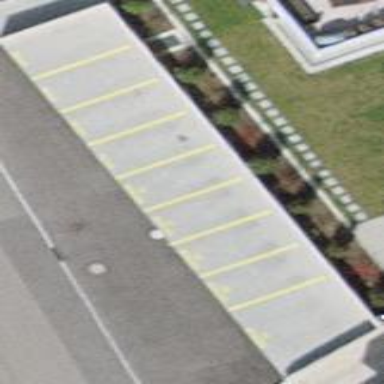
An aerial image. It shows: Street side parking area.